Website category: sports
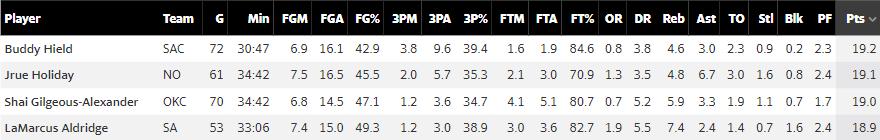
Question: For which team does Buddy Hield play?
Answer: SAC

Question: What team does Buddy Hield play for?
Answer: SAC

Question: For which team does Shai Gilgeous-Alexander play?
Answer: OKC

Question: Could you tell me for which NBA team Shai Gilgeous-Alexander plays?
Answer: OKC

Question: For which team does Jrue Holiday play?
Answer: NO

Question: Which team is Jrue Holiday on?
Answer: NO

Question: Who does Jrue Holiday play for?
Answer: NO

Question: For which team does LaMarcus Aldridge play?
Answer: SA

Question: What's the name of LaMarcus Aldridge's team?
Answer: SA

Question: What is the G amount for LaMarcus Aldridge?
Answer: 53

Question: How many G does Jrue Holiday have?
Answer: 61

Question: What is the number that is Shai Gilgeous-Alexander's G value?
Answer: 70

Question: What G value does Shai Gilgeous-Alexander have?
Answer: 70

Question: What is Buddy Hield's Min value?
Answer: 30:47

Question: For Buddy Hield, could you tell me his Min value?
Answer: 30:47

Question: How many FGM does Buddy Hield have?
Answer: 6.9

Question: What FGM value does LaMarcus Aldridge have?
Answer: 7.4

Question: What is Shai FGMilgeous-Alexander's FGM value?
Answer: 6.8

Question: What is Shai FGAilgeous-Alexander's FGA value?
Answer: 14.5

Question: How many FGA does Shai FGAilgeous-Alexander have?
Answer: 14.5

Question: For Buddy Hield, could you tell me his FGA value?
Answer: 16.1

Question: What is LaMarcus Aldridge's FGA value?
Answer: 15.0

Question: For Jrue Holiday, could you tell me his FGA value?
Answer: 16.5

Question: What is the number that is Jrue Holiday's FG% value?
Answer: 45.5

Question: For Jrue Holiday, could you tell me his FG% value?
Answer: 45.5

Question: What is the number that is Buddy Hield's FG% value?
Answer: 42.9

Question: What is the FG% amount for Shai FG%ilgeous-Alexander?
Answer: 47.1

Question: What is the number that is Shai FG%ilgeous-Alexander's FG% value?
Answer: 47.1

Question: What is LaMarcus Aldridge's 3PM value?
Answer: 1.2

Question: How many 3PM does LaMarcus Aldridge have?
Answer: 1.2

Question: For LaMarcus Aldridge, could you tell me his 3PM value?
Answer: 1.2

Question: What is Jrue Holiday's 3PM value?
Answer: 2.0

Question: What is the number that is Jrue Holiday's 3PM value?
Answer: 2.0

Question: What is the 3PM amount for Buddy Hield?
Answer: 3.8

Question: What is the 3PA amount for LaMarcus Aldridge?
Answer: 3.0

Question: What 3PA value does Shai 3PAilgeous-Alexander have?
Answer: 3.6

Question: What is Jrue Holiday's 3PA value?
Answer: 5.7

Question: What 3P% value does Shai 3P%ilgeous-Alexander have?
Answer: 34.7

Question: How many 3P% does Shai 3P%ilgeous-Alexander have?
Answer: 34.7

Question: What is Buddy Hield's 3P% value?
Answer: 39.4

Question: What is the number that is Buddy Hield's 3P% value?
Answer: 39.4

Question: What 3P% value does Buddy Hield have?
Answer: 39.4

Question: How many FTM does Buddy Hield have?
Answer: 1.6

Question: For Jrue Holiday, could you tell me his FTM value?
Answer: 2.1

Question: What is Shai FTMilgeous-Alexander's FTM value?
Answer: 4.1

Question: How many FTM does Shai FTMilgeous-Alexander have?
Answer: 4.1

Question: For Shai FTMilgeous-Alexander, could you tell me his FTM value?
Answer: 4.1

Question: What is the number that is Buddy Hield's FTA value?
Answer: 1.9

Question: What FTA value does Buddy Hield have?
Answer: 1.9

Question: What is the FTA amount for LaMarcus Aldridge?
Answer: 3.6

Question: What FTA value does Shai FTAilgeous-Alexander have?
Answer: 5.1

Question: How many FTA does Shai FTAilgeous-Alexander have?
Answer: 5.1

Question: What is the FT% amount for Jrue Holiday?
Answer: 70.9

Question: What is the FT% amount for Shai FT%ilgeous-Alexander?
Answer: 80.7

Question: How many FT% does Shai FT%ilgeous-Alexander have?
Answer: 80.7

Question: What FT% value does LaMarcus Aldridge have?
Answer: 82.7

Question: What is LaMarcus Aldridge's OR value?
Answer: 1.9

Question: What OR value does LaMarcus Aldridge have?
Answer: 1.9

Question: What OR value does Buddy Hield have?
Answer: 0.8

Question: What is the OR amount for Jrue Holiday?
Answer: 1.3

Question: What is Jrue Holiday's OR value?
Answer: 1.3

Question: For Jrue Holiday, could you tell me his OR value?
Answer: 1.3

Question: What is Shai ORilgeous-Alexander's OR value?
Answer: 0.7

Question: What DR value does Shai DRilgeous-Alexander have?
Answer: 5.2